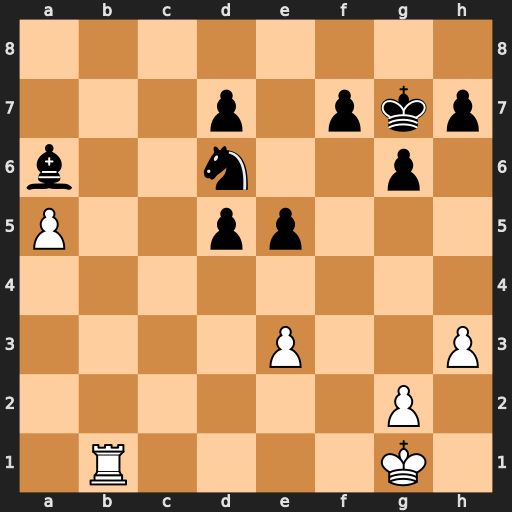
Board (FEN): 8/3p1pkp/b2n2p1/P2pp3/8/4P2P/6P1/1R4K1
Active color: w
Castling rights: -
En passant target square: -
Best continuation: Rb6 Nc4 Rxa6 Nxa5 Rxa5